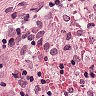
Metastatic tissue present: no